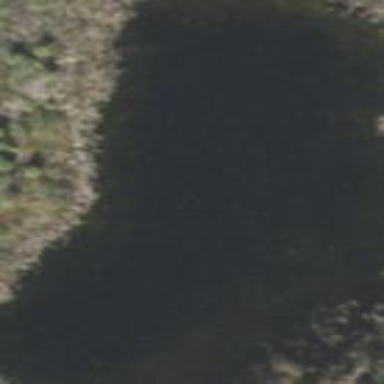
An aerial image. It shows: Lake with natural water.